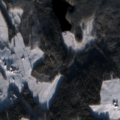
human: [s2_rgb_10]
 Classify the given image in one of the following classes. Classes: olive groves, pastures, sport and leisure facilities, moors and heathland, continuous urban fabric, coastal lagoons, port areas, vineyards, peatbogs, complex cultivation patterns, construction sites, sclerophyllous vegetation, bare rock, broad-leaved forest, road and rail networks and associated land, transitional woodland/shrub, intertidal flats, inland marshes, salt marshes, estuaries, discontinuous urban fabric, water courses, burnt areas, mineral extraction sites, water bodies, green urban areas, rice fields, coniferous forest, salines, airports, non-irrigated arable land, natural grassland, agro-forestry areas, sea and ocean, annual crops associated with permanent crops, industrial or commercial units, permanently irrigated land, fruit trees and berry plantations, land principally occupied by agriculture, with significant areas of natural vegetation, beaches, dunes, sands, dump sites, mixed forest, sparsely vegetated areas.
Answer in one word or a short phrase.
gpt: non-irrigated arable land, land principally occupied by agriculture, with significant areas of natural vegetation, coniferous forest, mixed forest